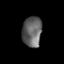
Tissue: prostate
Cell type: Myeloid cells
Senescence score: 0.2707
Nuclear area (px): 577
Mean DAPI intensity: 100.055